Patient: sex M, age 68
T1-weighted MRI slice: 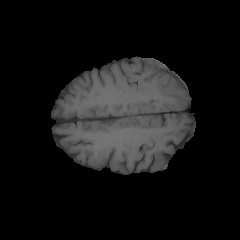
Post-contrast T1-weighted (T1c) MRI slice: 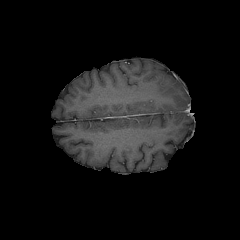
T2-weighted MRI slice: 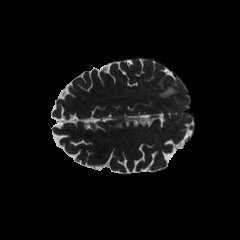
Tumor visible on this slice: yes
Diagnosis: Glioblastoma, IDH-wildtype
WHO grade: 4